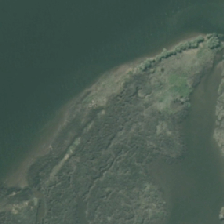
Land cover: herbaceous_freshwater_vege